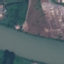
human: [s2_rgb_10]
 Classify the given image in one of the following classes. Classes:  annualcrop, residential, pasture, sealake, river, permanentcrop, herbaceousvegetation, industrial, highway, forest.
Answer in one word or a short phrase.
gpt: River